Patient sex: F
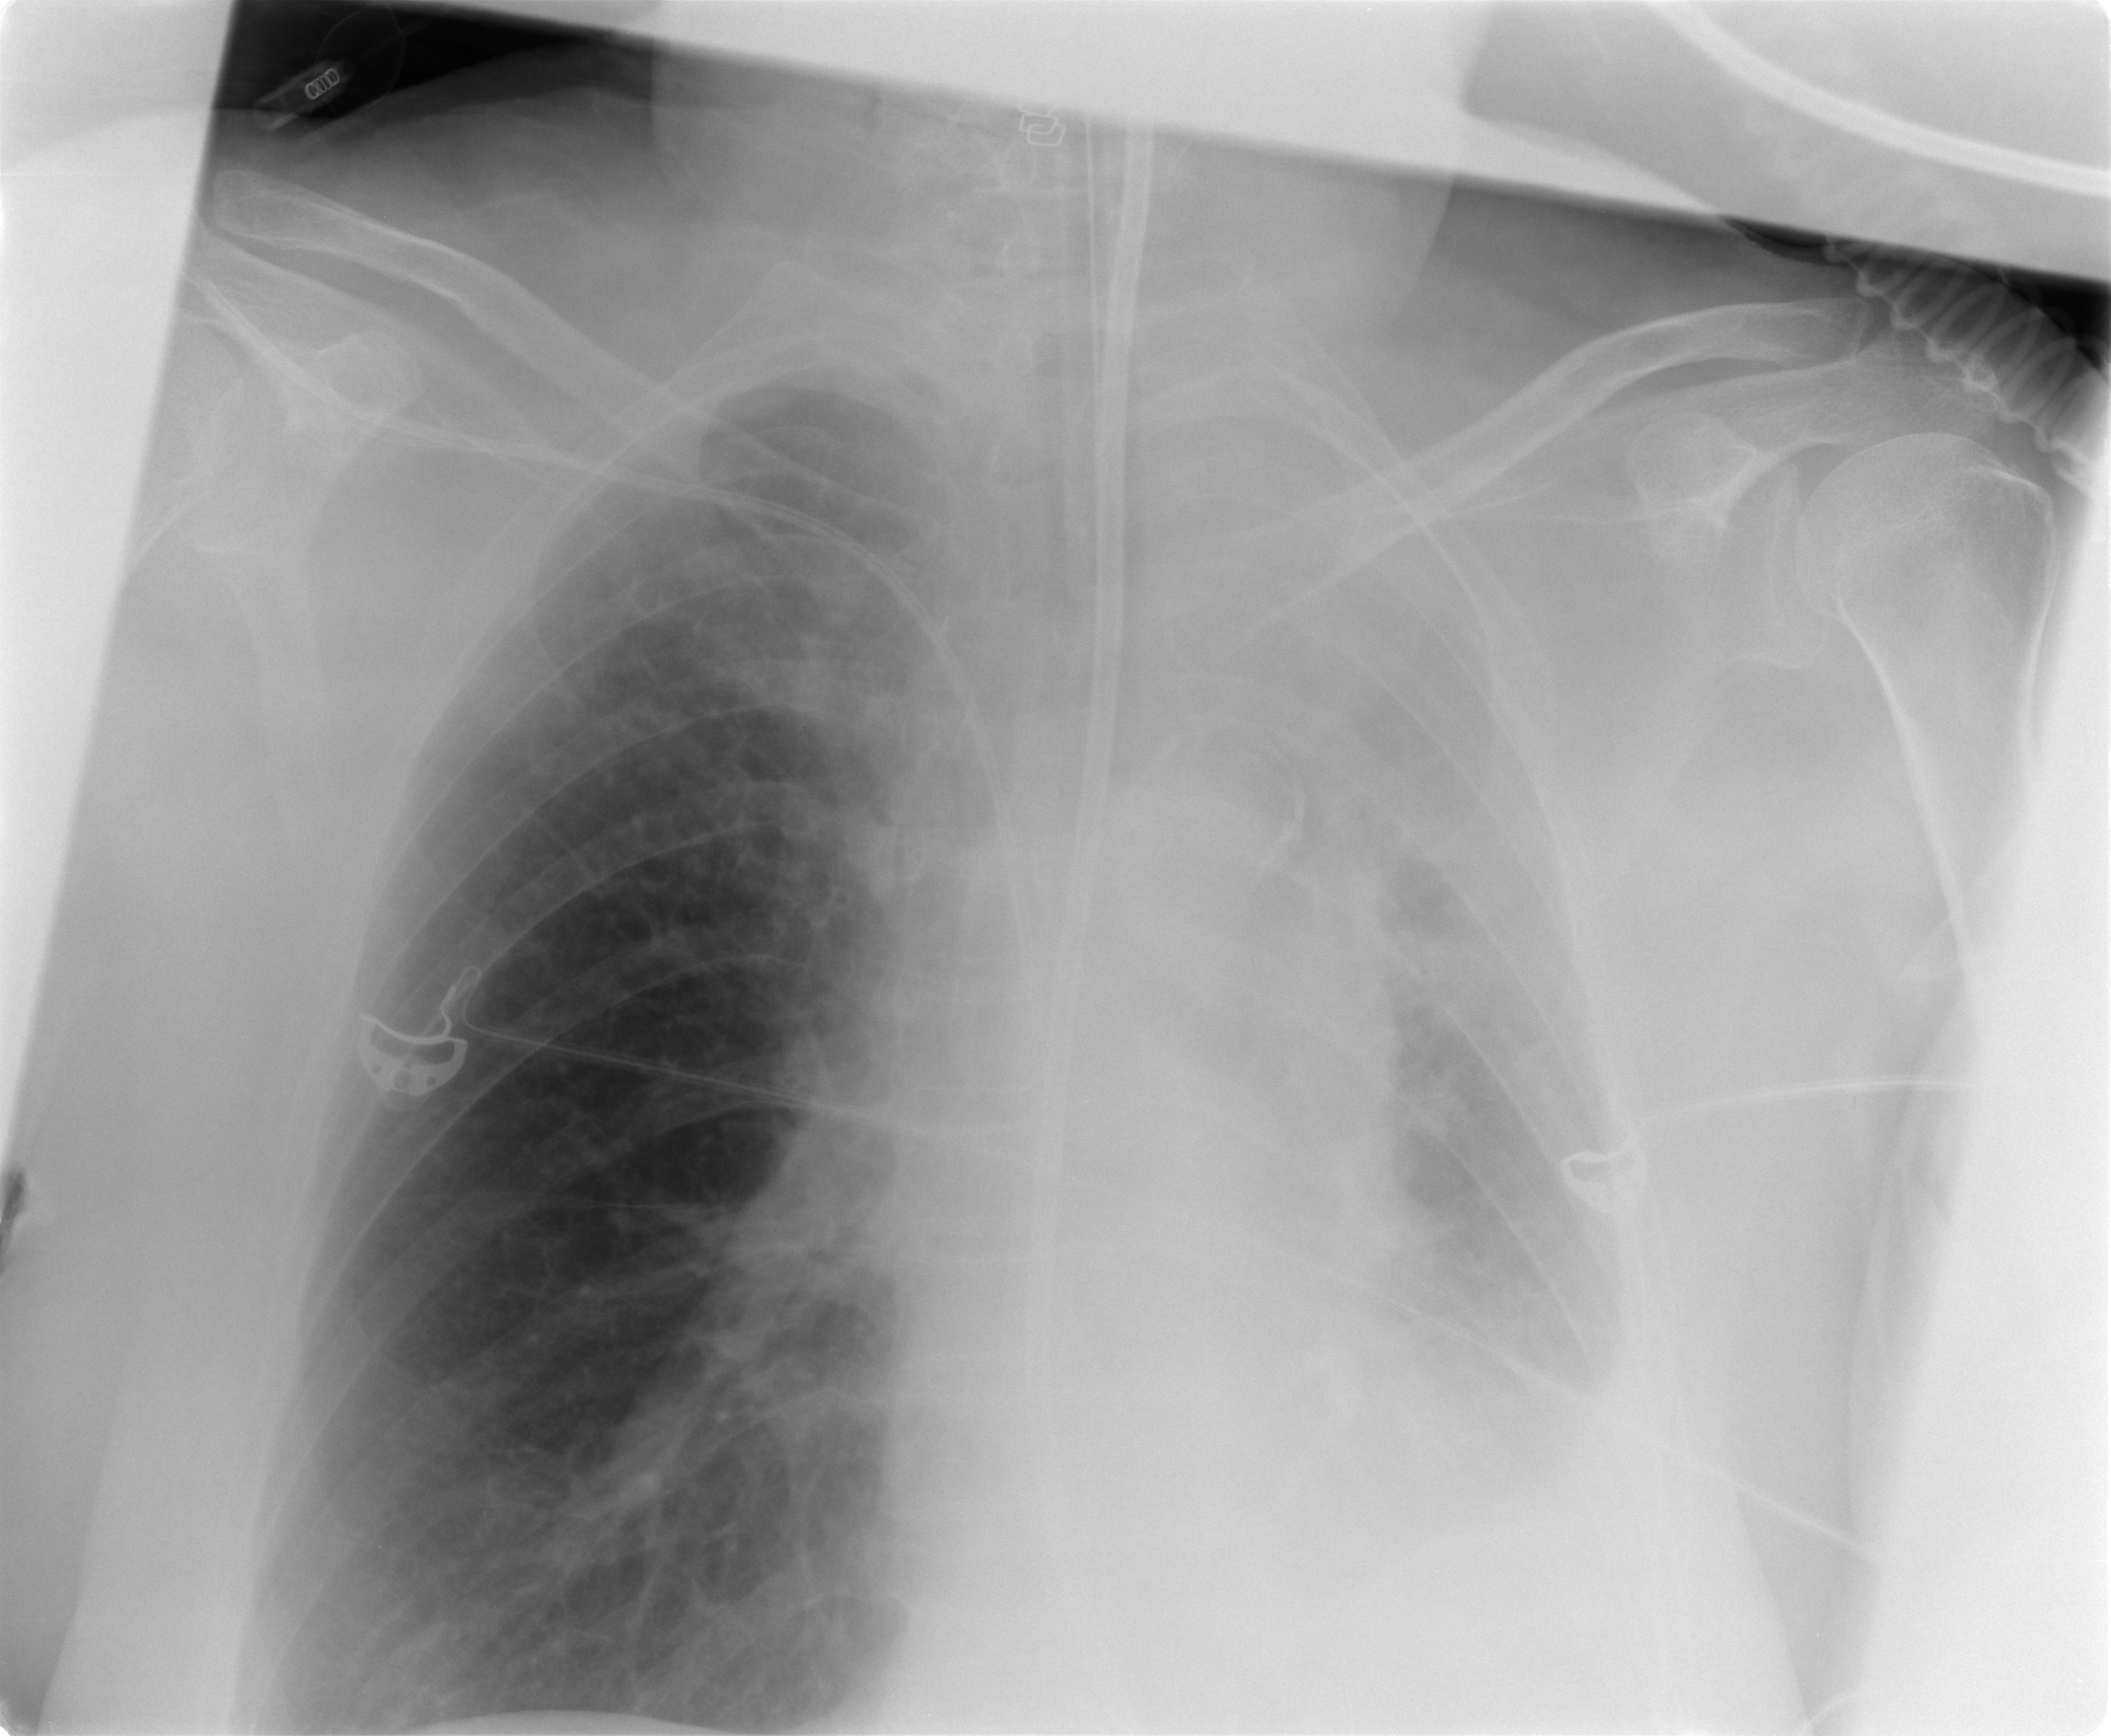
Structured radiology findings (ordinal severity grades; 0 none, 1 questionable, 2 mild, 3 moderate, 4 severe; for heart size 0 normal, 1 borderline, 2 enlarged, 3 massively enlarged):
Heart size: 0
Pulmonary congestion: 0
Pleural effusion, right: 0
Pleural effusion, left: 3
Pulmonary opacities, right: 0
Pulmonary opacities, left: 0
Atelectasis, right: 0
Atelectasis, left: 3